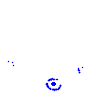
Particle: electron